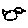
Label: bird